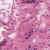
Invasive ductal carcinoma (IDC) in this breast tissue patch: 0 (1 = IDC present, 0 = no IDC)